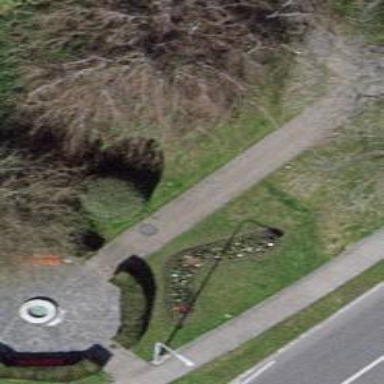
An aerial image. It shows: Bench.